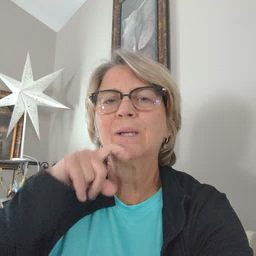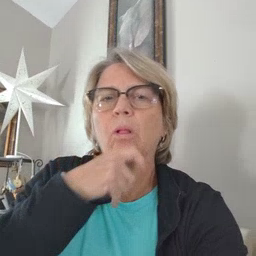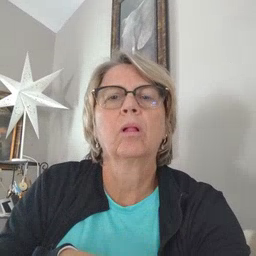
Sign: cereal